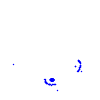
Particle: pion